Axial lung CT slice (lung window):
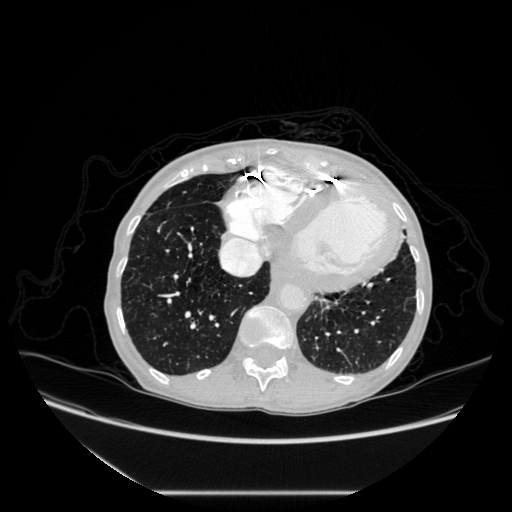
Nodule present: no